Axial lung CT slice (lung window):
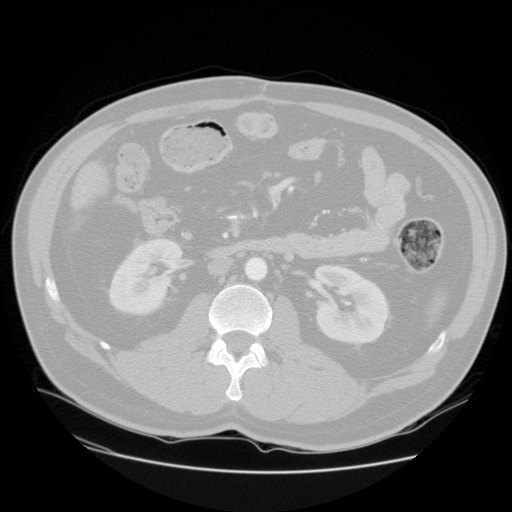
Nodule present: no